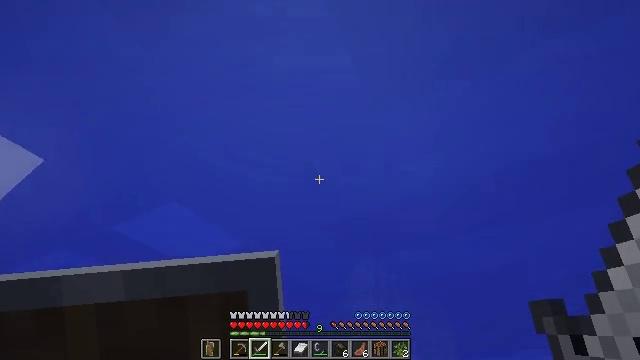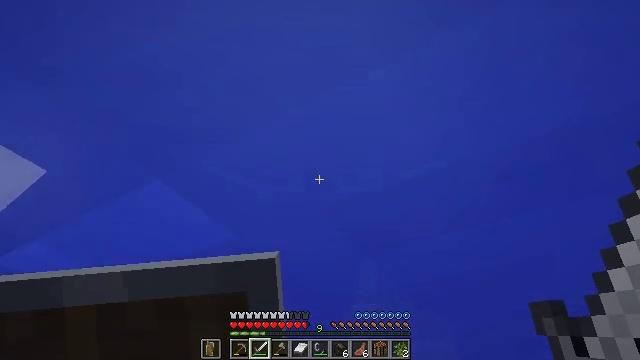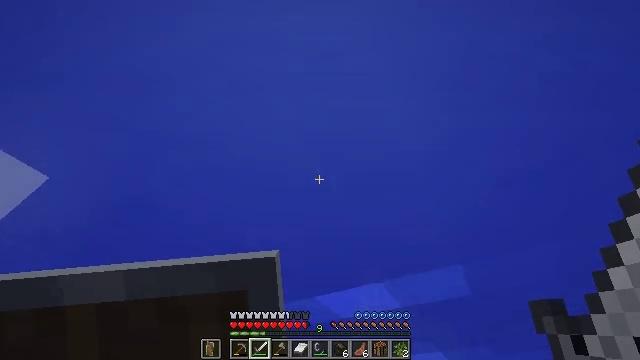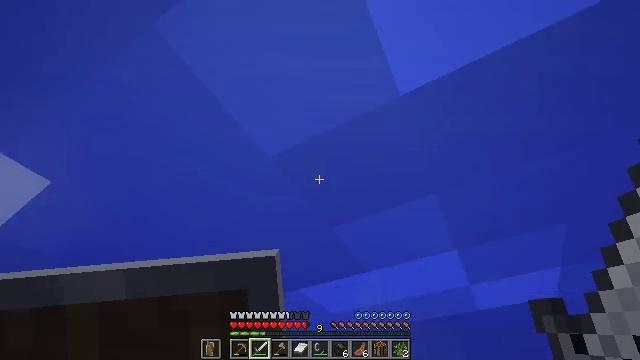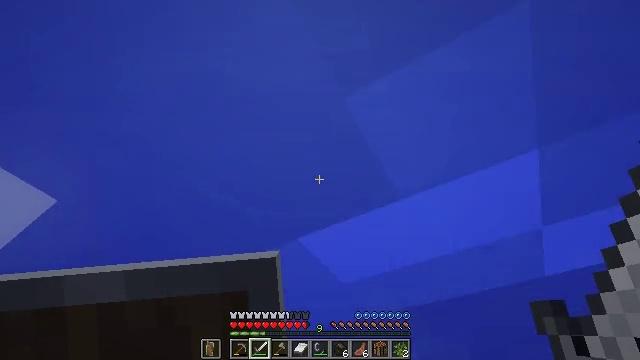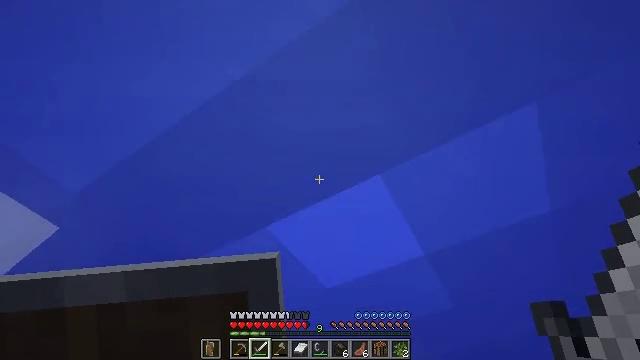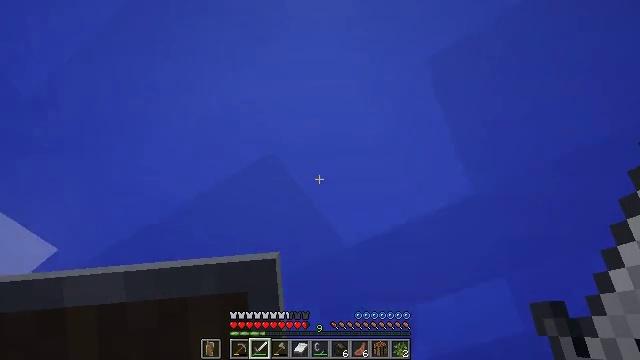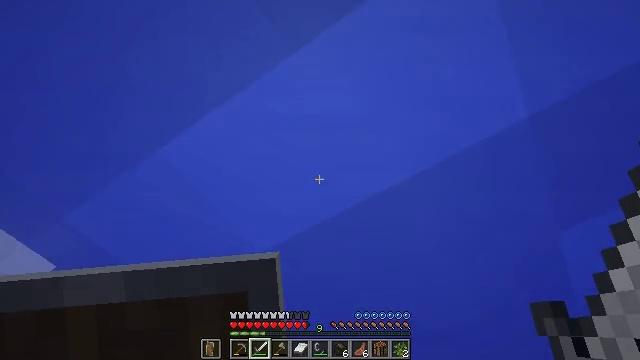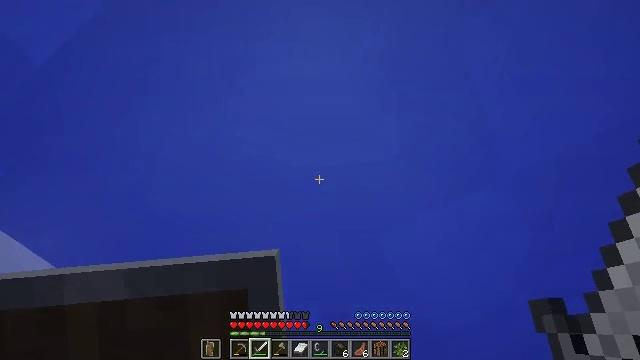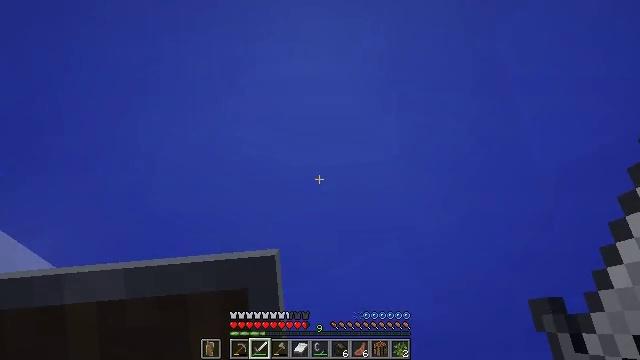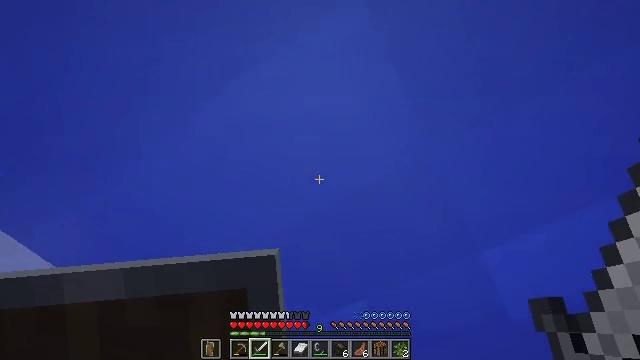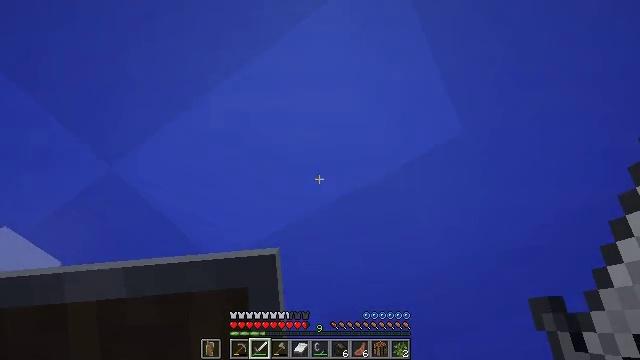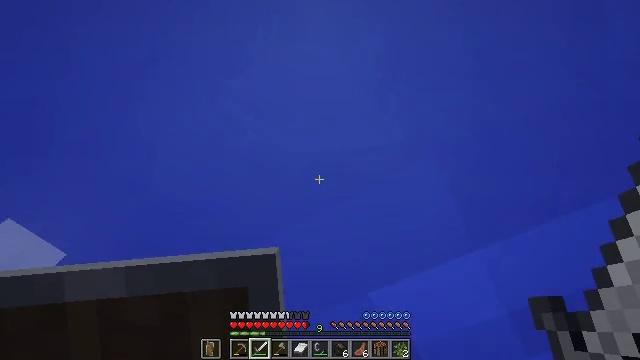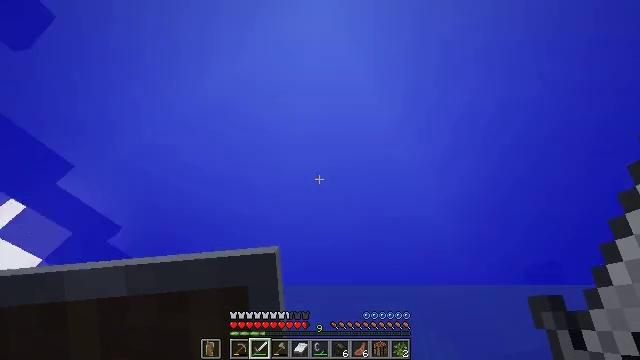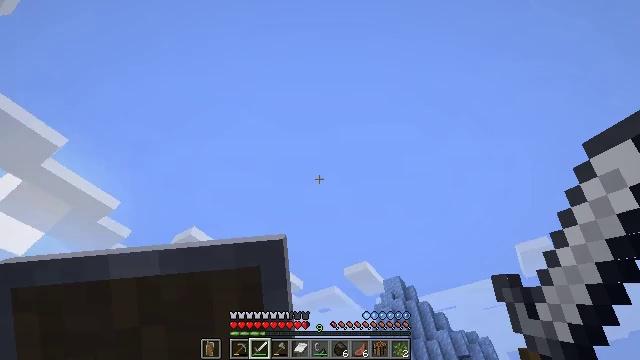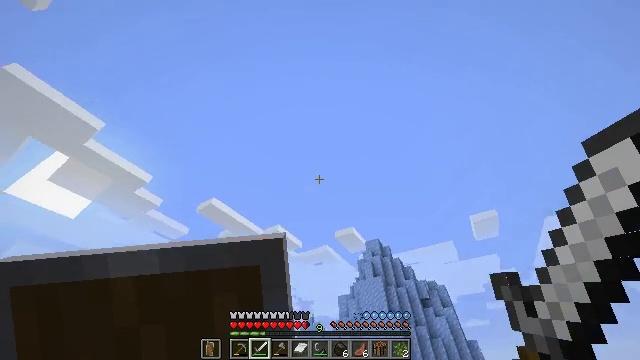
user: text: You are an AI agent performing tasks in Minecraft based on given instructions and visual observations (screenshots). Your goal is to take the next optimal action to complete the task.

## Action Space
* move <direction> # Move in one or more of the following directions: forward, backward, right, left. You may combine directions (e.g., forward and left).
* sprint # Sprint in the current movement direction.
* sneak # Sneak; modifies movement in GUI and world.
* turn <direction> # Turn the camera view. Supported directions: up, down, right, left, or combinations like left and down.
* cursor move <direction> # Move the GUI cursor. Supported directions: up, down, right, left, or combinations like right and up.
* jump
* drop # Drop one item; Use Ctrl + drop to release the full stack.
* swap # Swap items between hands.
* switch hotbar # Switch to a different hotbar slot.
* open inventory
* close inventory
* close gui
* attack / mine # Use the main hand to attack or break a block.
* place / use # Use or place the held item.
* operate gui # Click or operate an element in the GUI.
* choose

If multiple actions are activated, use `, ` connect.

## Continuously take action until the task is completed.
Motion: motion action
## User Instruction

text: Acquire packed ice by mining.
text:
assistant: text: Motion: move forward, sprint, turn up
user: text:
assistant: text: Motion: move forward, sprint, turn up
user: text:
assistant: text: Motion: move forward, sprint
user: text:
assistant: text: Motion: move forward, sprint, turn left and up
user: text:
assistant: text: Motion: move forward, sprint, turn up
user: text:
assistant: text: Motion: move forward, sprint, turn up
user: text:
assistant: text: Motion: move forward, sprint, turn up
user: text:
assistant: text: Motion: move forward, sprint
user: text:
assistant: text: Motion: move forward, sprint
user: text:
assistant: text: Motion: move forward, sprint
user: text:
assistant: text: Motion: move forward, sprint, turn down
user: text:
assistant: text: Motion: move forward, sprint, turn down
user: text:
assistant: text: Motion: move forward, sprint, turn down, jump
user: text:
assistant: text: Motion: move forward, sprint, turn down, jump
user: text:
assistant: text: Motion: move forward, sprint, turn right and down, jump
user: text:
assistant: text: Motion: move forward, sprint, turn down, jump
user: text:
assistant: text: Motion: move forward, sprint, turn down
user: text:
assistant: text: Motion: move forward, sprint, turn down
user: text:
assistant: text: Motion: move forward, sprint, turn down
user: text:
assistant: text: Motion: move forward, sprint
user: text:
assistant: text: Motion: move forward, sprint
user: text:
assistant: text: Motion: move forward, sprint
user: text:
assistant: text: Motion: move forward, sprint, turn down
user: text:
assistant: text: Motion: move forward, sprint, turn down
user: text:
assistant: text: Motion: move forward, sprint, turn down
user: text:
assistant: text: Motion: move forward, sprint, turn down
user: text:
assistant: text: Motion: move forward, sprint, turn down
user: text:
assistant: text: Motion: move forward, sprint, turn down
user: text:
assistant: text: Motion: move forward, sprint, turn down
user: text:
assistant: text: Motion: move forward, sprint